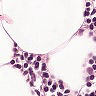
Metastatic tissue present: no